Question: Filters persistence?
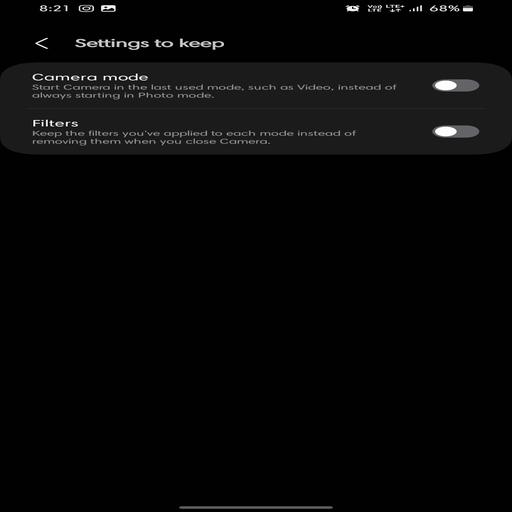
Answer: Not enabled